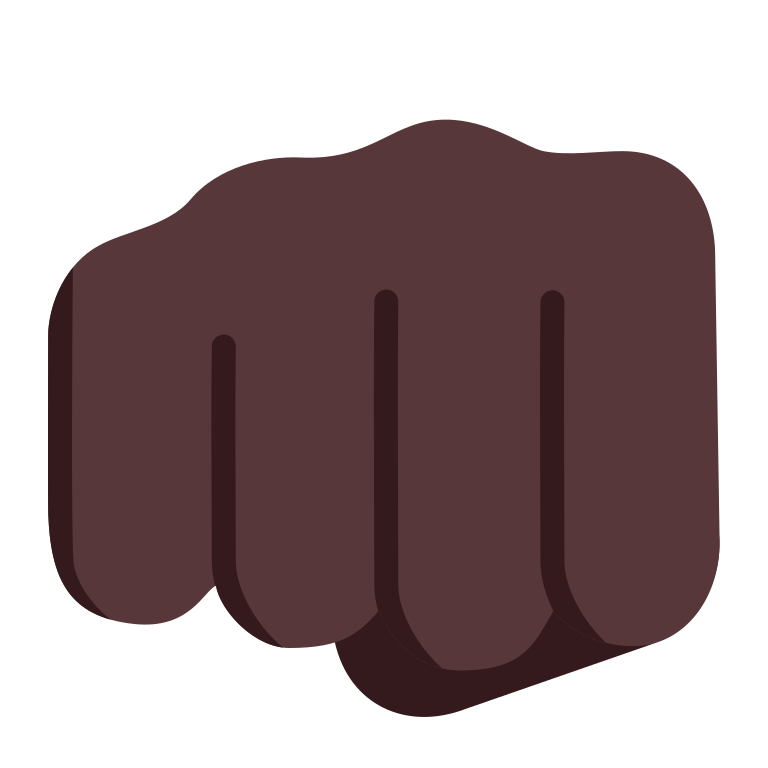
oncoming fist flat dark